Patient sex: M
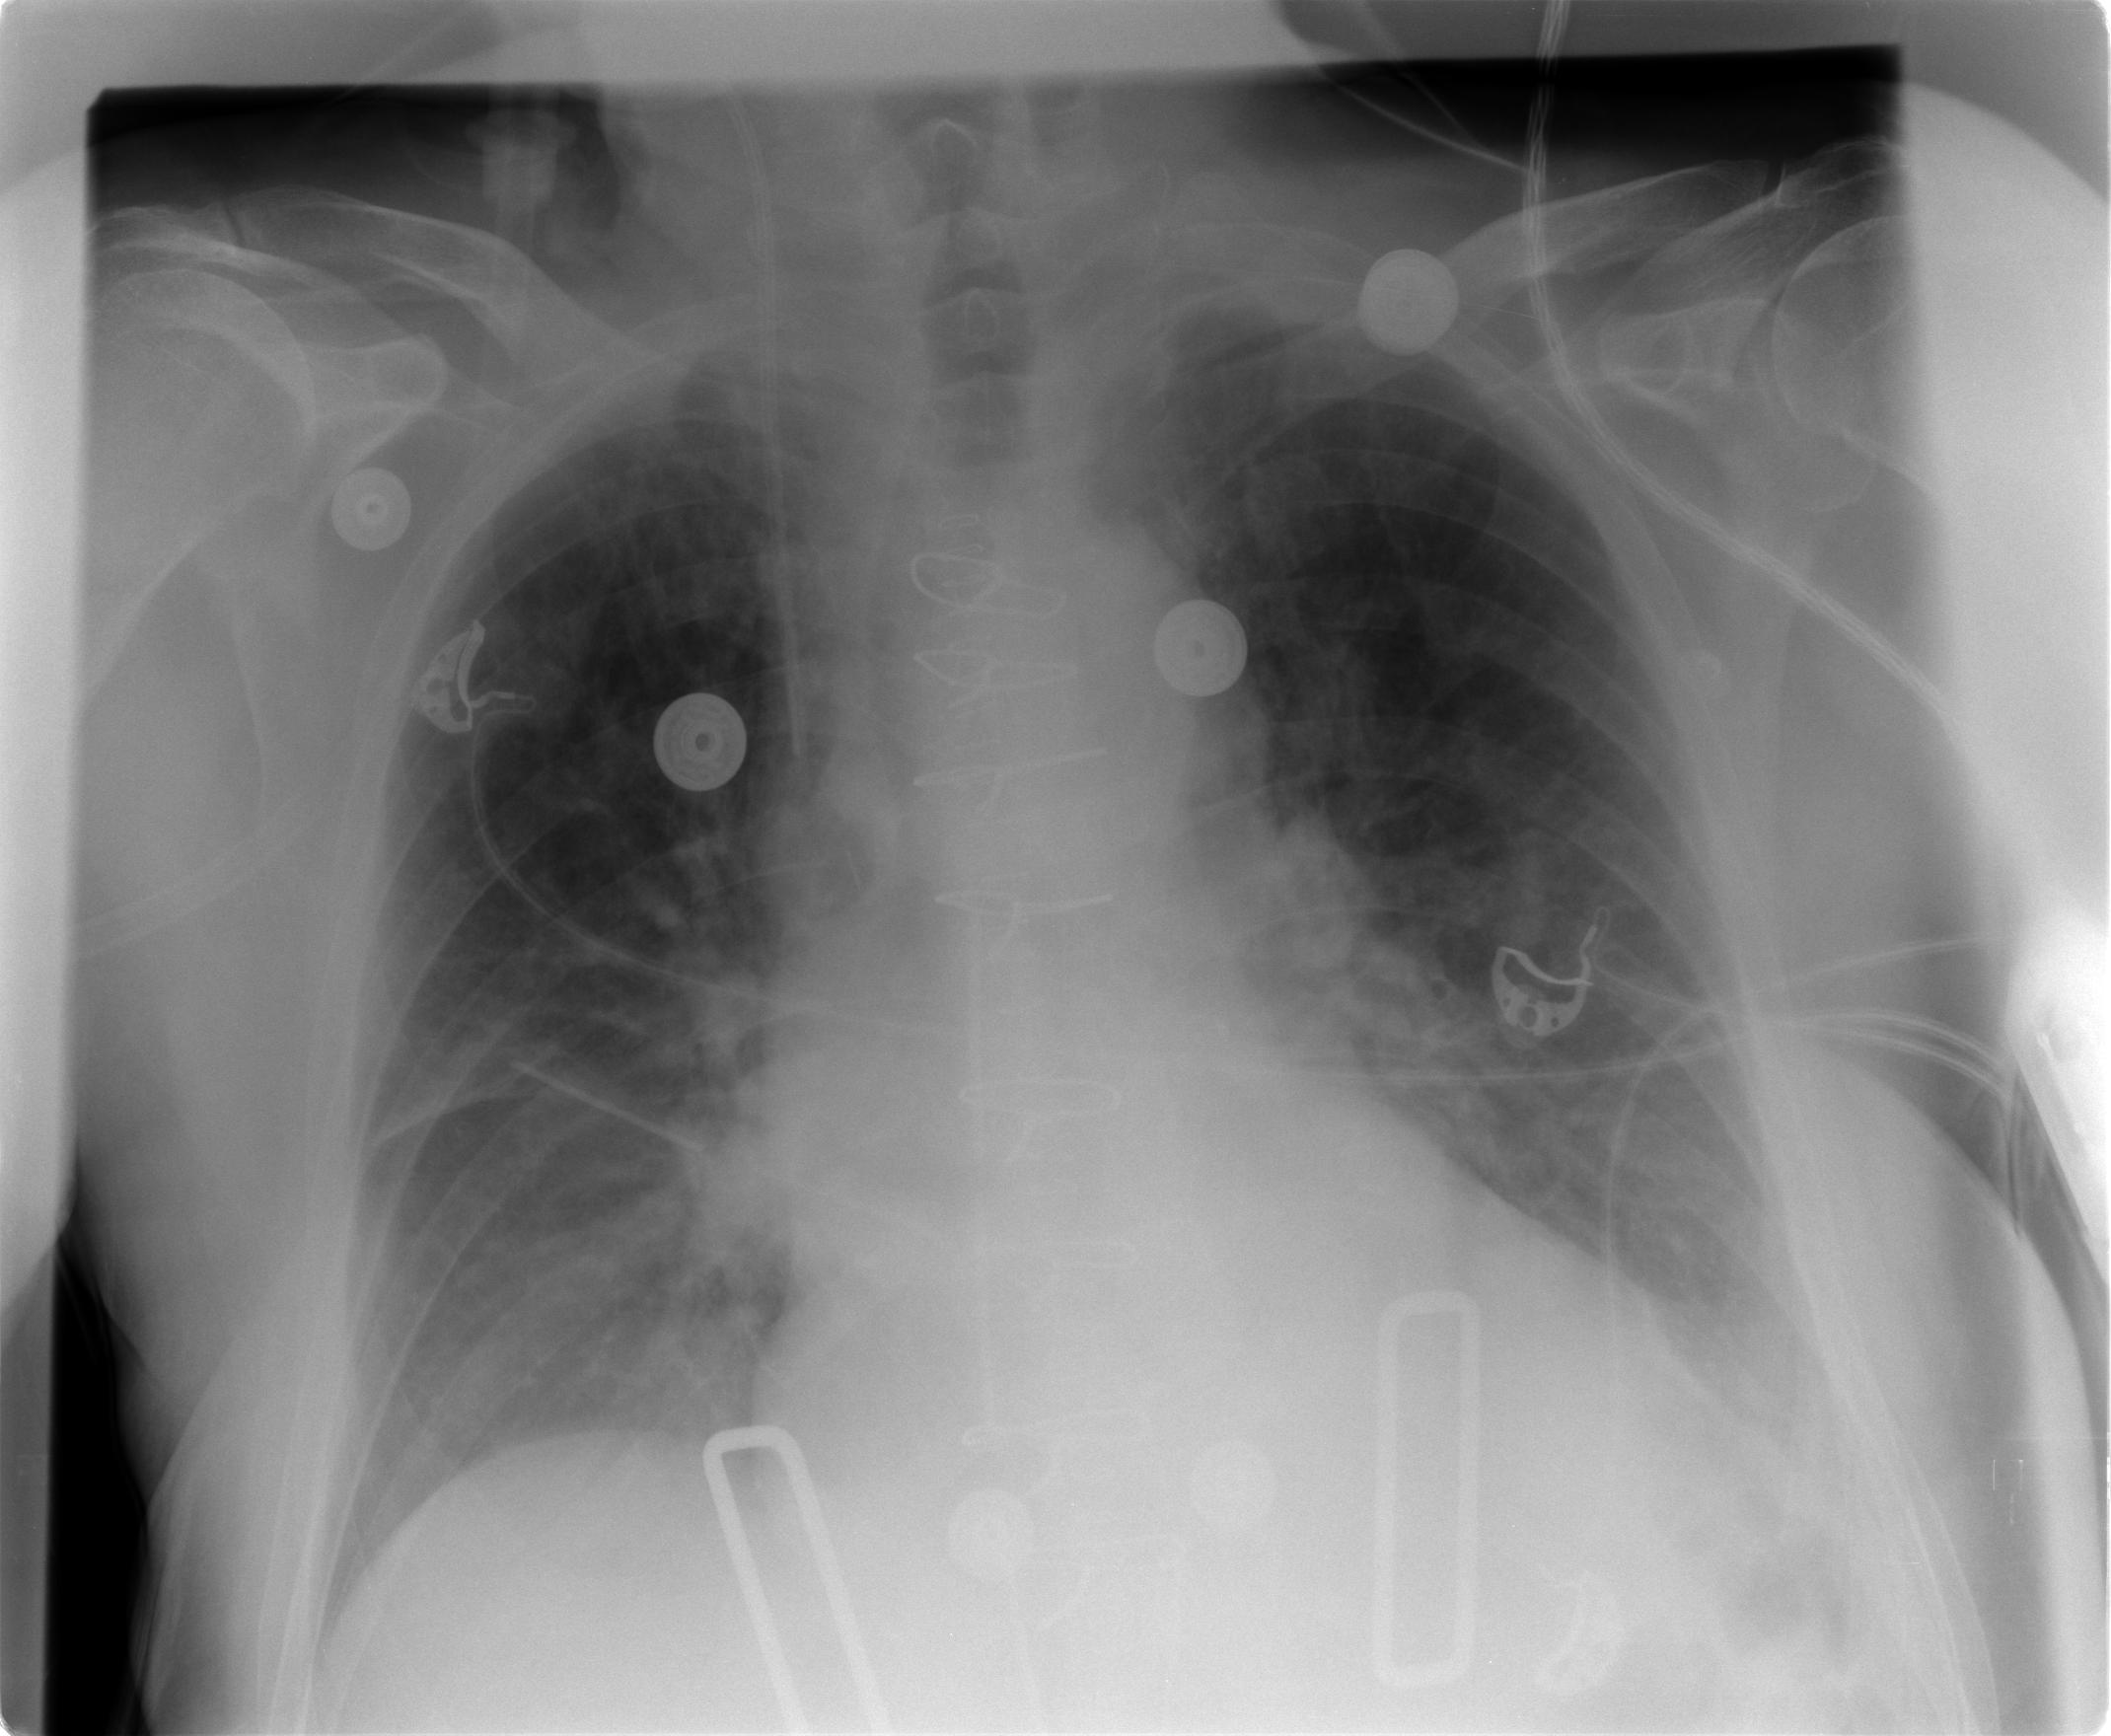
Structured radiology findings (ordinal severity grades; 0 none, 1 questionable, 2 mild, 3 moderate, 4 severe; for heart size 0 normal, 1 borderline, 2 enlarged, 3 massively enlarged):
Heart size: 0
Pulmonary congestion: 2
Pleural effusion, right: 0
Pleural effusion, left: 2
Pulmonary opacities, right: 0
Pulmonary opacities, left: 0
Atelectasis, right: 2
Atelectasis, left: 2